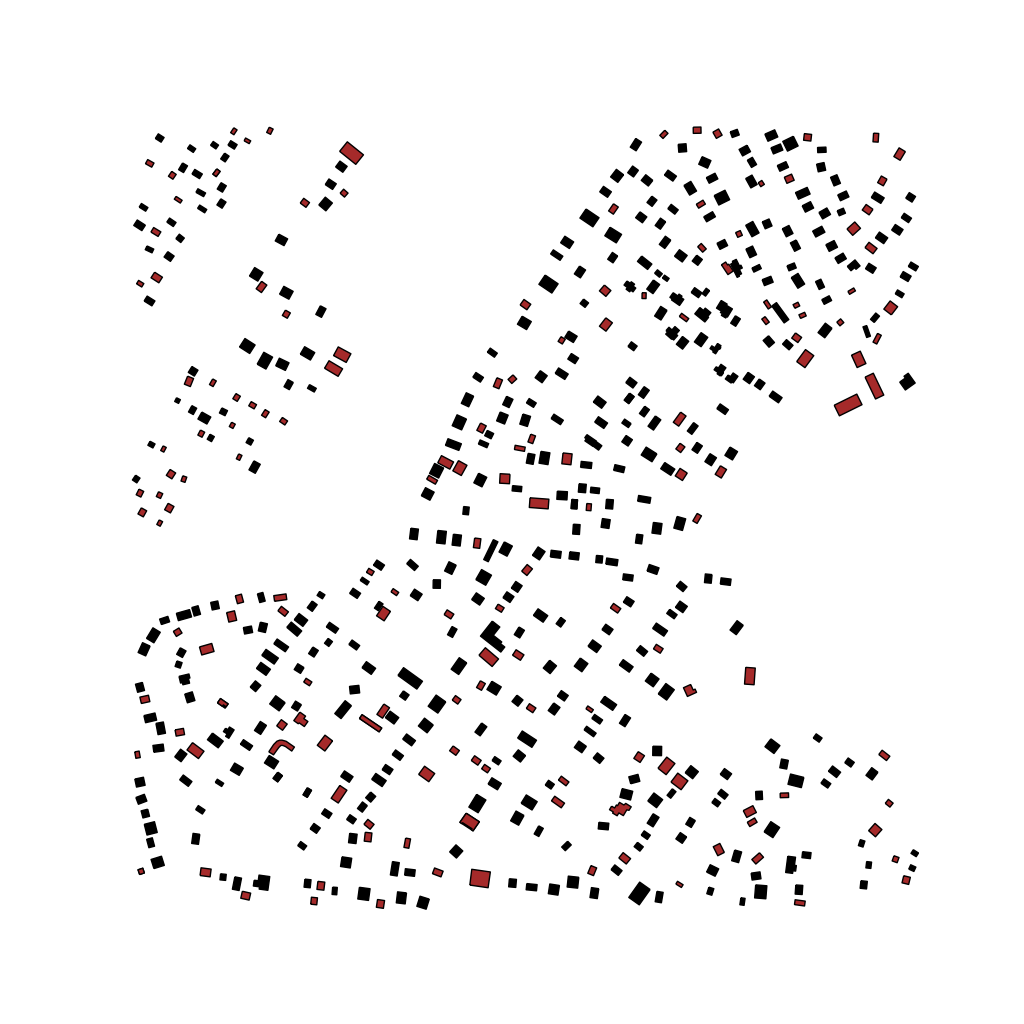
Tags: overhead vector_map, industrial, recreation, residential, individual_rise, low_rise, density_2, Building, Facility, 1.0 km²